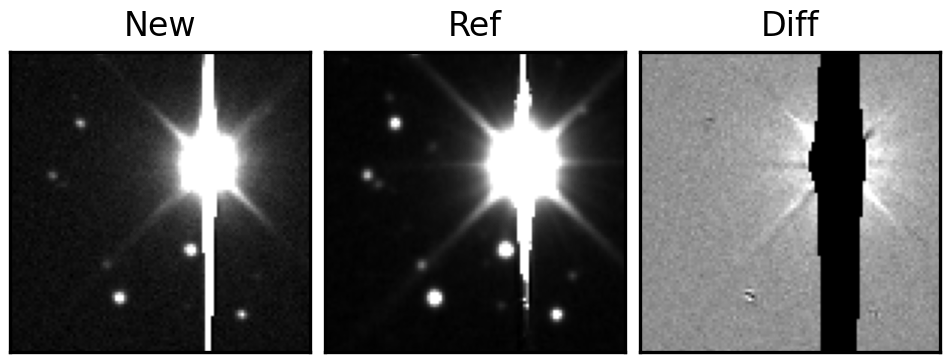
Label: bogus